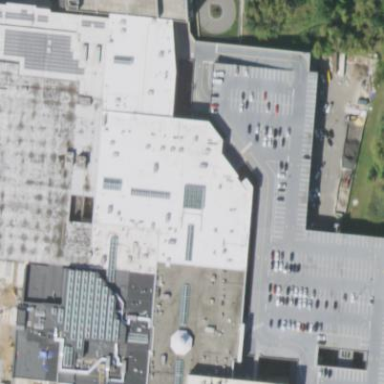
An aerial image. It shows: Mall building.